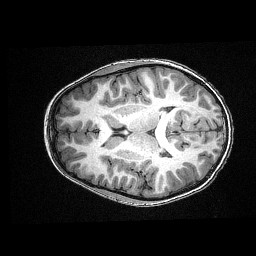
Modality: T1w
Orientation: axial
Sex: male
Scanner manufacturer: siemens
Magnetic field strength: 3 T
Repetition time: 2.3 s
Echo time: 0.00336 s